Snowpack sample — Snodgrass Mountain, Crested Butte, Colorado (2/4/25, 12:06 PM MST)
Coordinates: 38.923, -106.968
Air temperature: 35 °F
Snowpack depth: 80 cm
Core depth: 50 cm
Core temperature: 30.2 °F
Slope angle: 14°, slope face: 78°
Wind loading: low
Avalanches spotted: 0
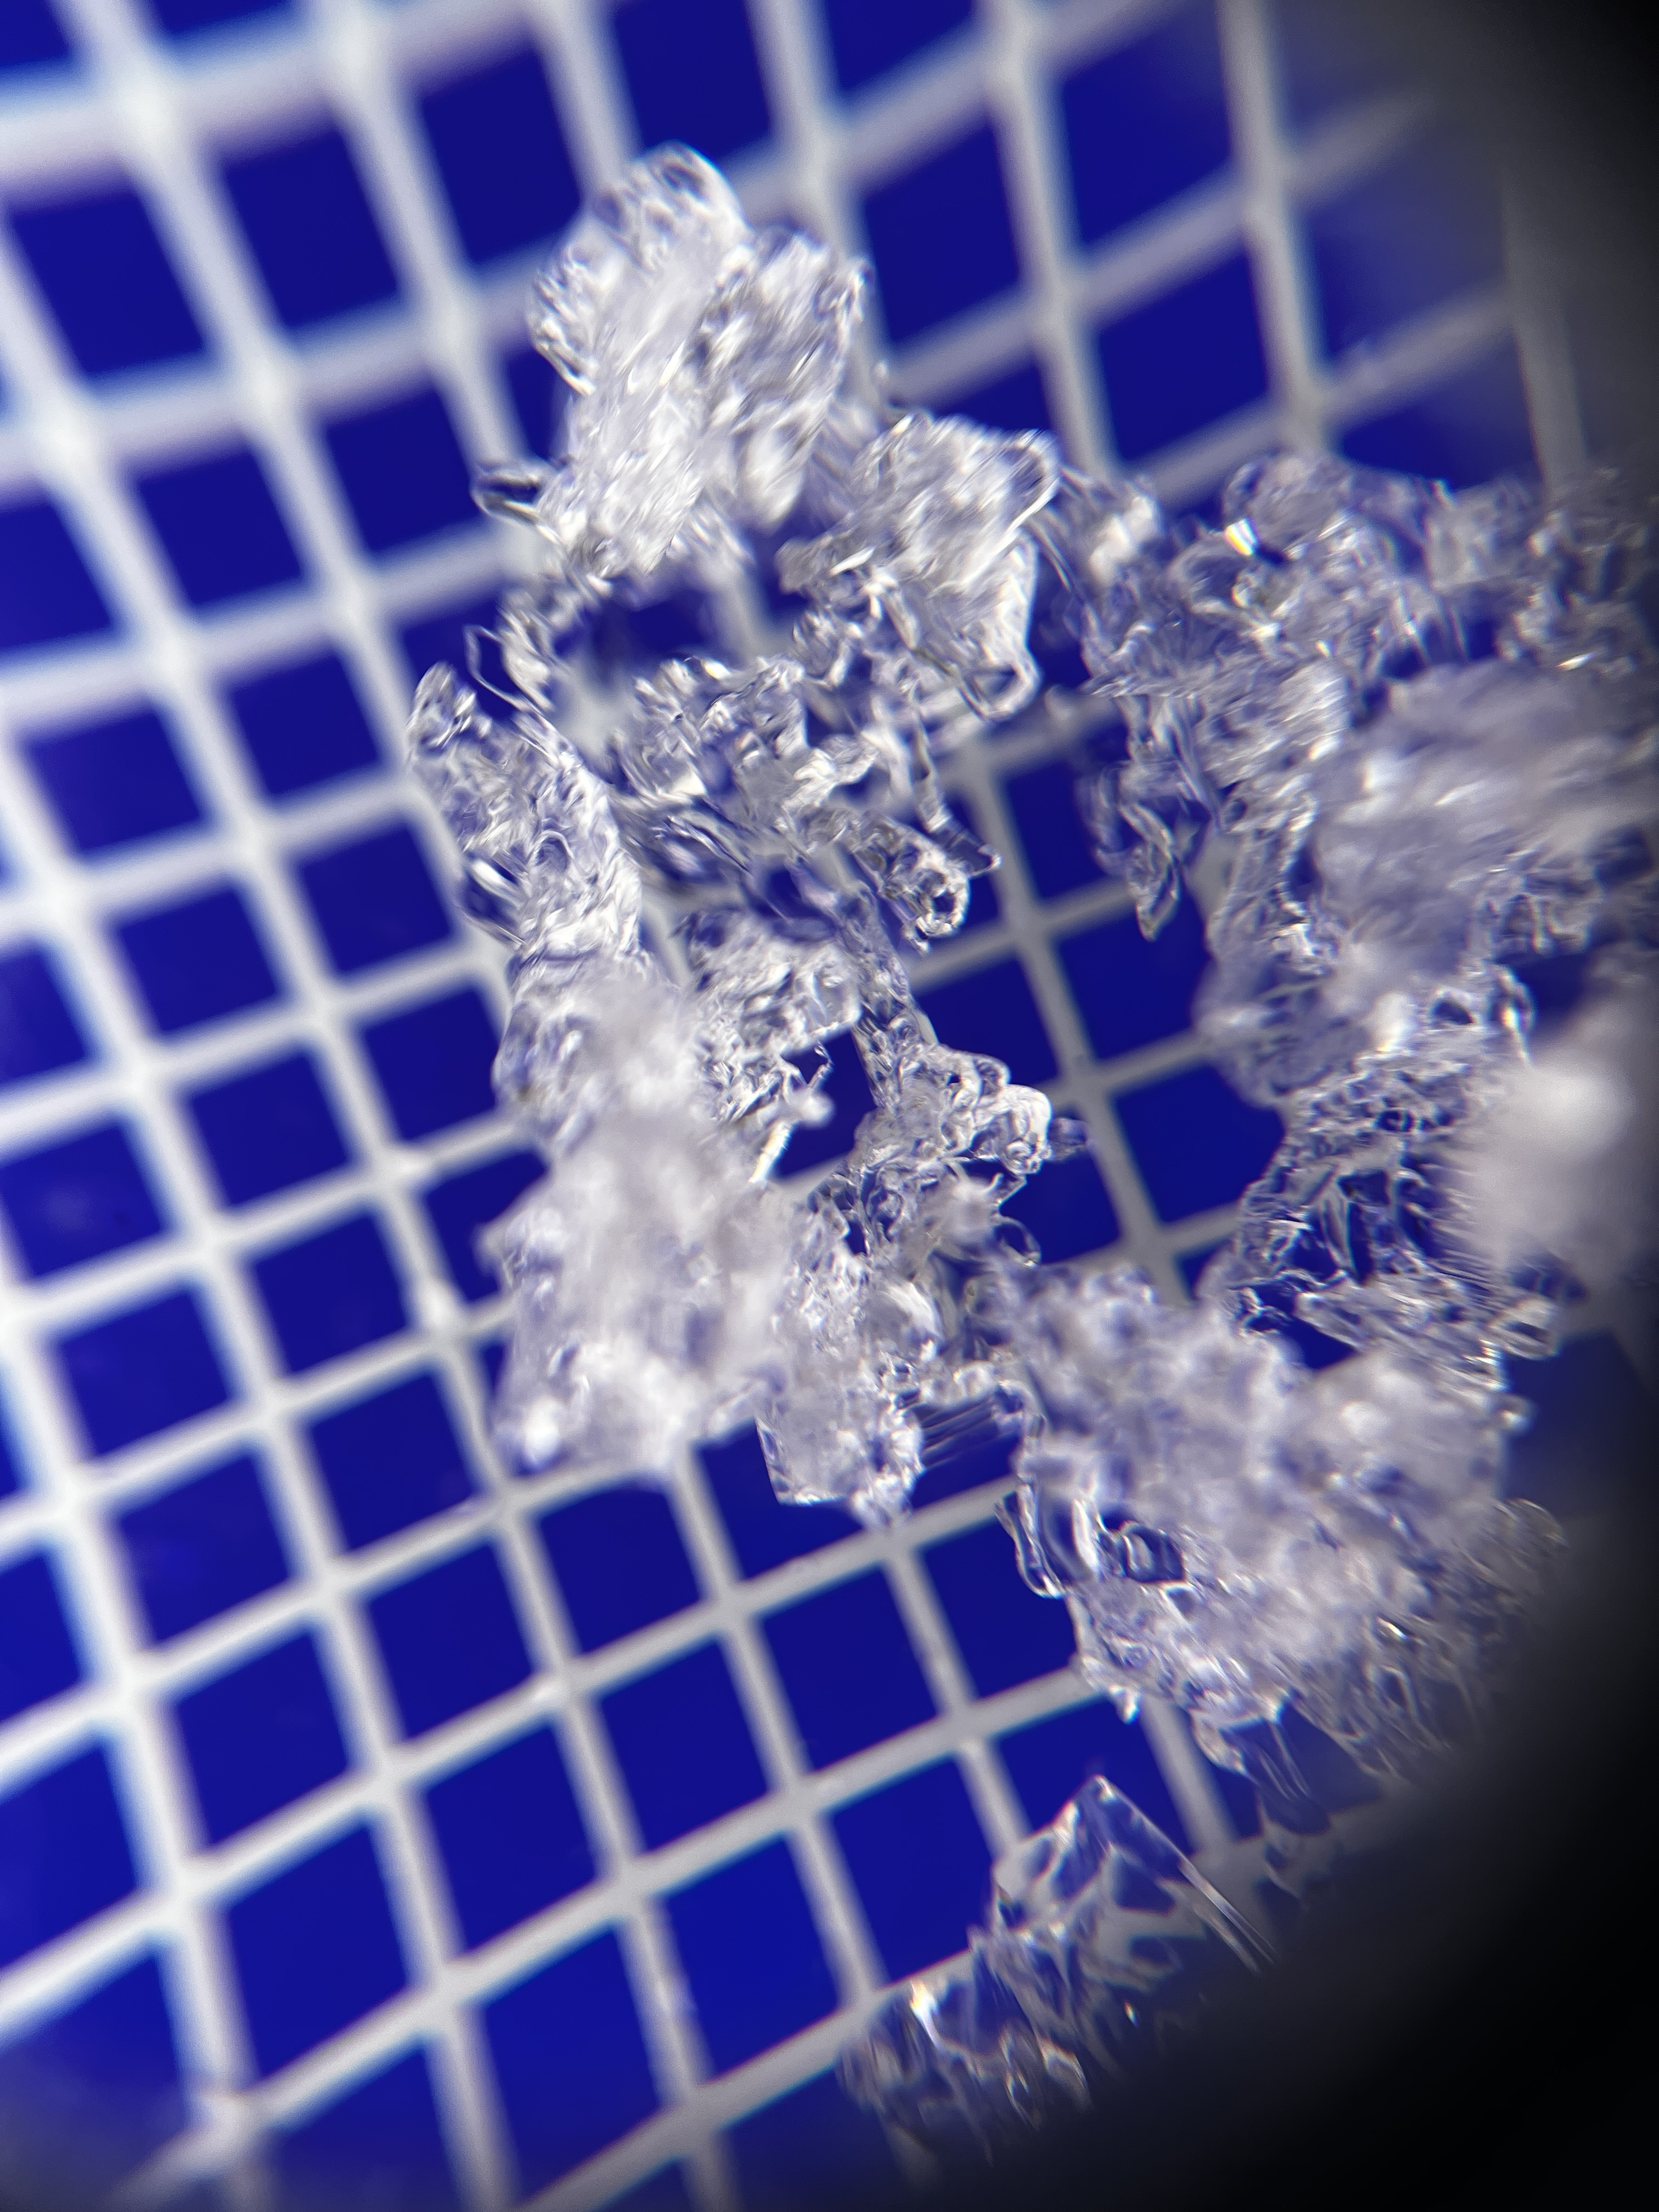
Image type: magnified_profile
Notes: No avalanches nearby, unusually warm weather for the last month reported by residents, Collected 25 yards from treeline